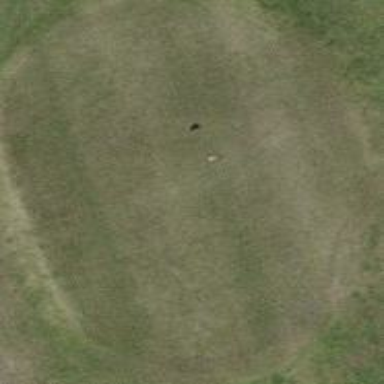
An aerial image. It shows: Golf green.